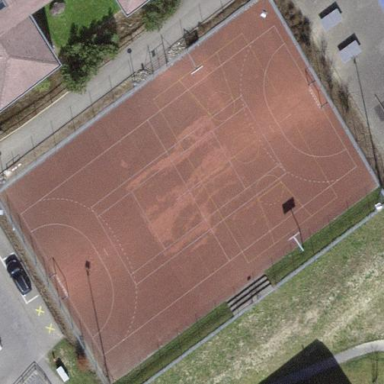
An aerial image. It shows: Multi-sport pitch with tartan surface for leisure activities on land.